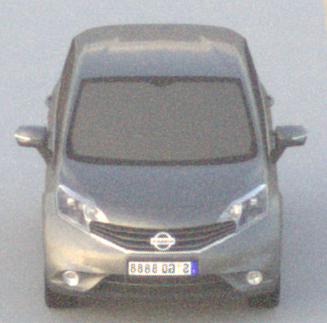
Make: Nissan
Model: Note 1.2
Detailed model: Note (E12) (10/13 - 12/16)
Model produced from: 2013/10
Model produced until: 2015/09
Doors: 5
Color: gray
Road condition: dry road
Daytime: sunrise or sunset
Contrast: low contrast